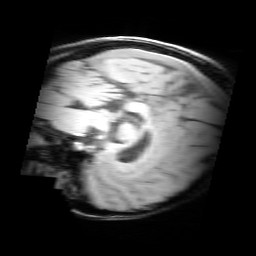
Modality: MP2RAGE
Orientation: sagittal
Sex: female
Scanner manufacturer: siemens
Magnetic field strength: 3 T
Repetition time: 5 s
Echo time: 0.00355 s